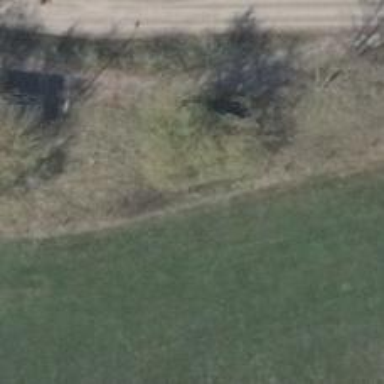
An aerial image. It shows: Grass track with Grade 4 tracktype.